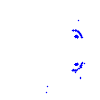
Particle: pion